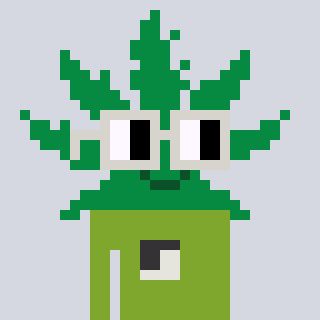
a pixel art character with square light gray glasses, a weed-shaped head and a slimegreen-colored body on a cool background